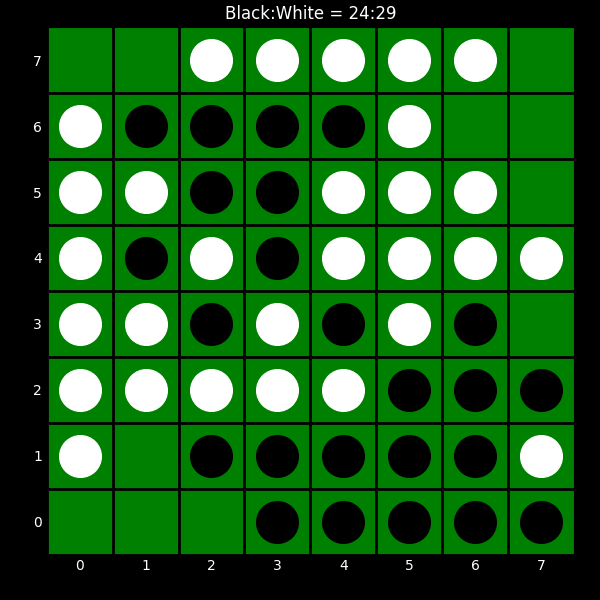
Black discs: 24
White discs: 29